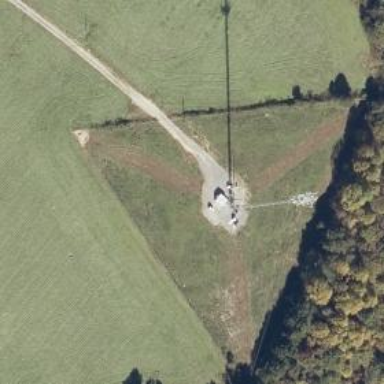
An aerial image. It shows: Communication mast tower.